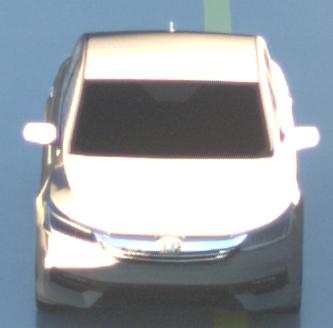
Make: Honda
Model: Accord Hybrid
Detailed model: 9. Generation
Model produced from: 2015
Model produced until: 2019
Doors: 4
Color: gray
Road condition: wet road
Daytime: sunrise or sunset
Contrast: high contrast